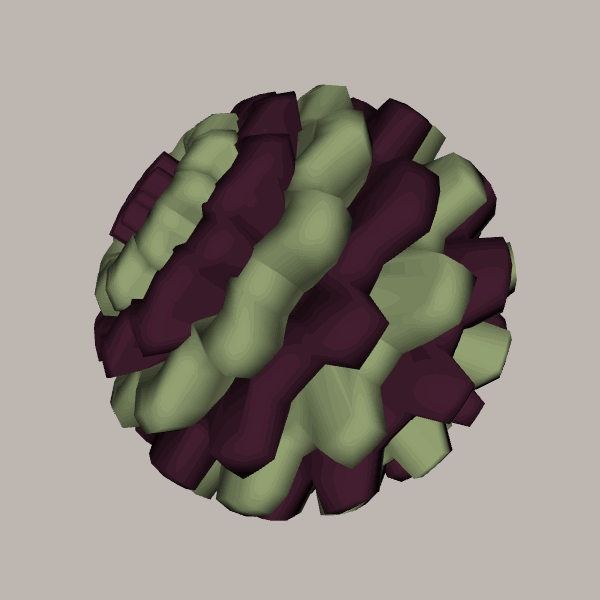
Background: light